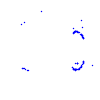
Particle: kaon